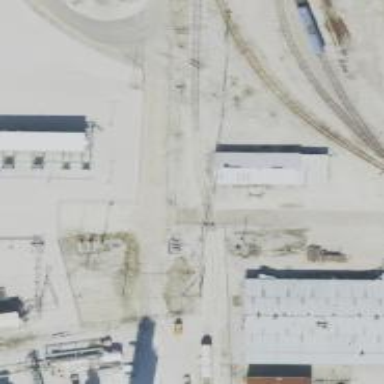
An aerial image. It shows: Railway level crossing.